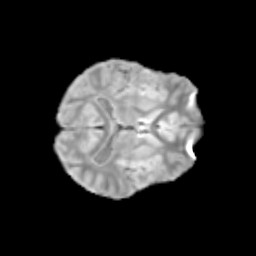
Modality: T2w
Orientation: axial
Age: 11
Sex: male
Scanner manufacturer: siemens
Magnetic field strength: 3 T
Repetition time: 3.8 s
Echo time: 0.07 s